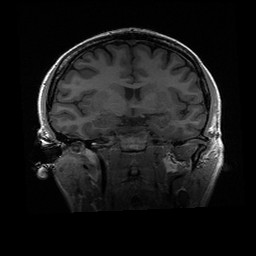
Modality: T1w
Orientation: coronal